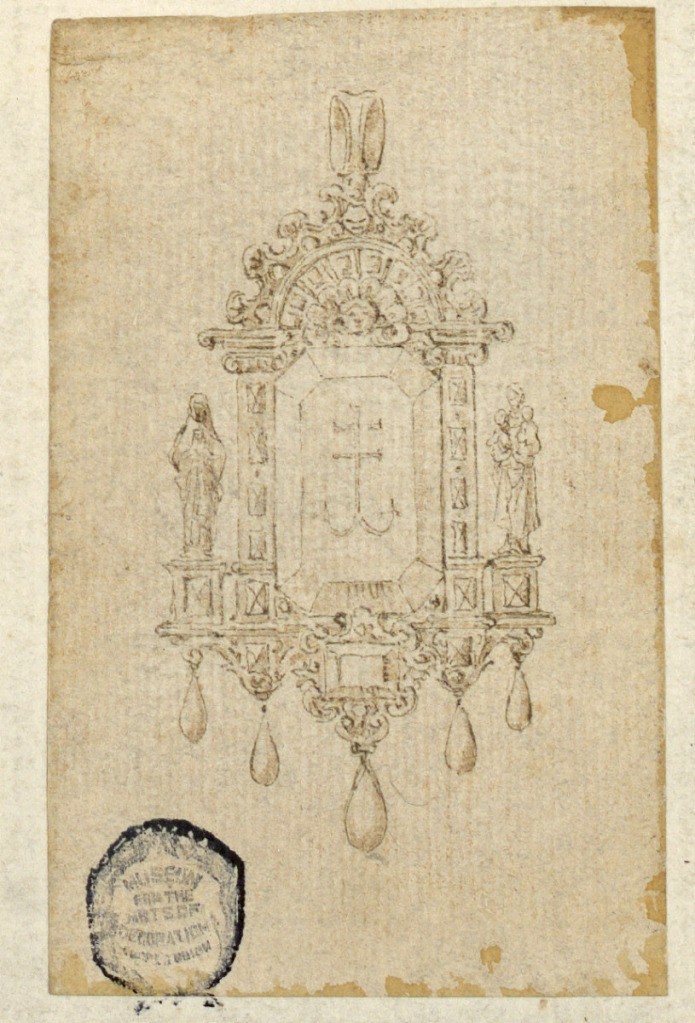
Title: Design for a Pendant in Shape of Niche
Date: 16th century
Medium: Pen and ink, brush and sepia on paper
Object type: Drawing
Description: An octagonal diamond is engraved with an anchor. The frame is shaped as an aedicule niche. On either side are allegorical figures of Love and Faith. Below are five drops.